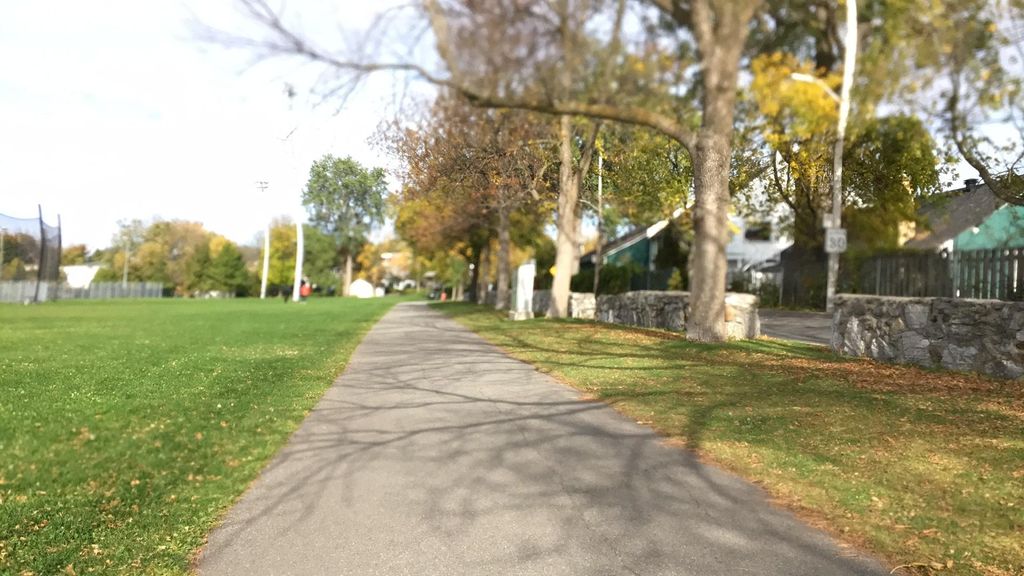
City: montreal